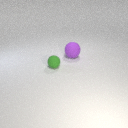
small green rubber sphere to the left of large purple rubber sphere